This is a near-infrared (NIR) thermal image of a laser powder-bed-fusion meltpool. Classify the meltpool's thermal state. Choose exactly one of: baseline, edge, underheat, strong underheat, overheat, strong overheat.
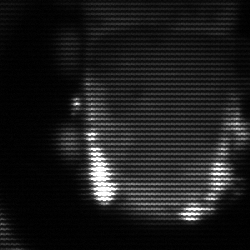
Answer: baseline